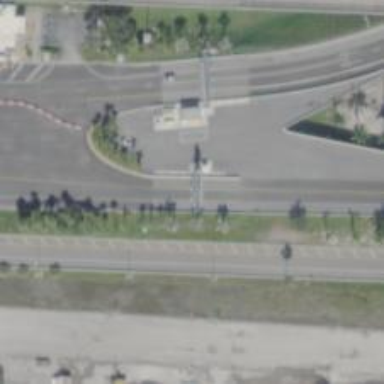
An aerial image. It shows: Toll gantry on the road.